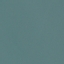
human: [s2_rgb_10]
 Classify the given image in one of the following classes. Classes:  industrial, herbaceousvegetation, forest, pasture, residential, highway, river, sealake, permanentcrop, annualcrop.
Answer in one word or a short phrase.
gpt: SeaLake